Question: Im new to Redis. I completly installed two instances of Redis , one master one slave.
i tested some insert/get functions with simple "1" as key and "Hello from Redis" as value. I also tested with some simple class like
'''
public class Test{
public Guid ID{get;set;}
public string Name{get;set;}
}
'''
But when i implemented in my project and when i try to store some call from DB, client stuck. My CPU is 30% and Visual Studio dont response if i dont close debug webserver from task manager.
My code is
'''
var FromDB = db.Profiles.SingleOrDefault(p => p.UserID == UserID);
var client = new RedisClient("ip", 6379).As<Profile>();
client.Store(FromDB);
'''
When i close Visual Studio from task manager, i get this error

When i try to store simple key/value, everything works
'''
var client = new RedisClient("ip",6379);
bool success = client.Set("4", new Test{ID = new Guid(), Name ="Value"});
'''
I'm totally new to Redis and maybe i make simple mistake..
I have debug points before and after this code, my code never get after this code.
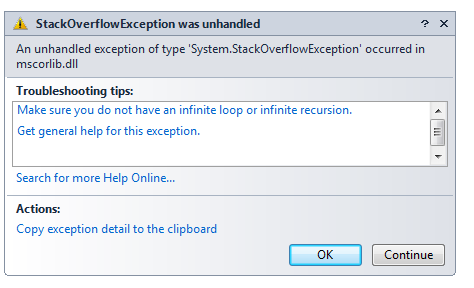
Answer: Make sure your models you use are "clean POCOs" that don't have any cyclical relationships.
So if 'Profiles' is a Data Model, you need to map it to a clean DTO without cyclical deps.